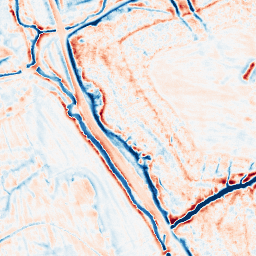
Category: edge_preserving
Decomposition family: bilateral
Decomposition parameters: d: 15
sigma_color: 100
sigma_space: 50
Upsampling method: lanczos
Upsampling parameters: scale: 2
Upsampling scale: 2